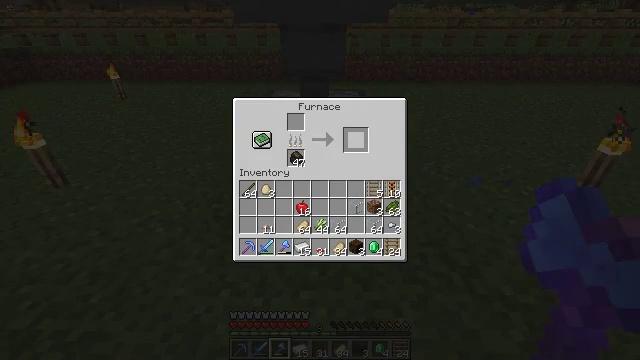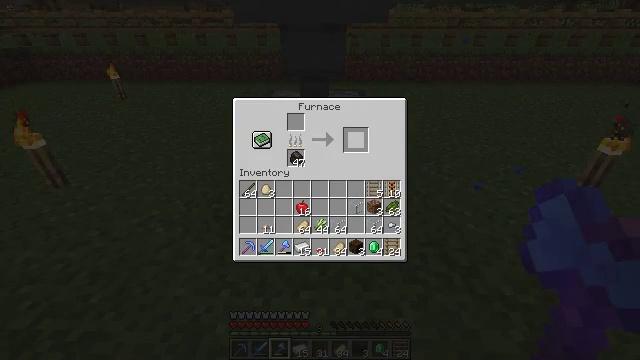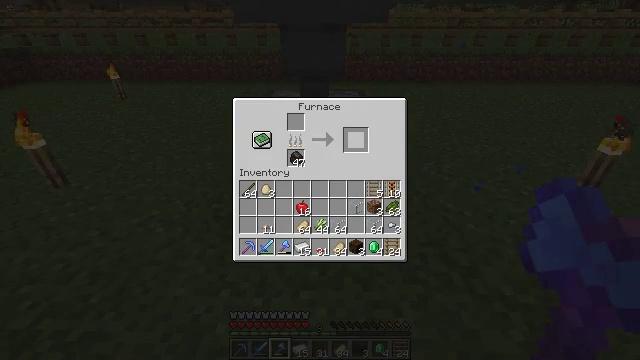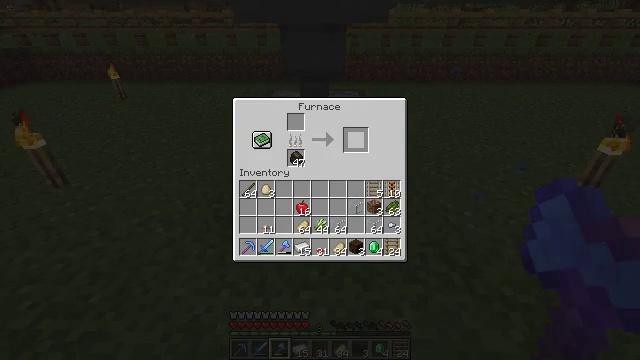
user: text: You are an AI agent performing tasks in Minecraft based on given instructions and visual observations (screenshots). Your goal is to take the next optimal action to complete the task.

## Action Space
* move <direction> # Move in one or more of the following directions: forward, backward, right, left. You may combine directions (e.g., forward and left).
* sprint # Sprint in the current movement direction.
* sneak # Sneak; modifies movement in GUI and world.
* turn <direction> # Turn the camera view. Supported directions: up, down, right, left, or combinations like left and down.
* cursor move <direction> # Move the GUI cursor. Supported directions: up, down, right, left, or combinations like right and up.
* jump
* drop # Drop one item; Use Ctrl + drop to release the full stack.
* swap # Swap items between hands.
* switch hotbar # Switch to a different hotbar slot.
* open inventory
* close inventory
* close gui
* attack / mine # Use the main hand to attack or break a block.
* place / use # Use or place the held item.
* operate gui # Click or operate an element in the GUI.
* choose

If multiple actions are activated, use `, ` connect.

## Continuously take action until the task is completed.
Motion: motion action
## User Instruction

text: Get green dye by smelting cactus in a furnace.
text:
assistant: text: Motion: sneak, operate gui
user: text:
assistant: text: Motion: sneak
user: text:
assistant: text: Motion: sneak
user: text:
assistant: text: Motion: sneak